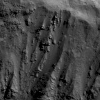
Atmospheric dust classification: not_dusty